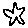
Label: star